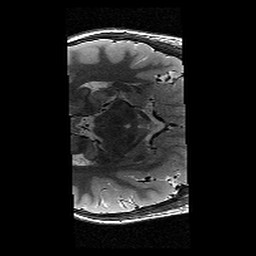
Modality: T2w
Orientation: axial
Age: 11
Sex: female
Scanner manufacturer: siemens
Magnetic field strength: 3 T
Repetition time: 9.23 s
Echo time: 0.067 s